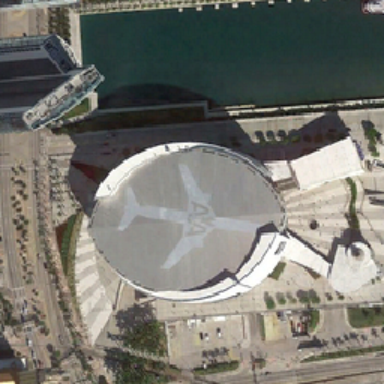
A large building is near the river .